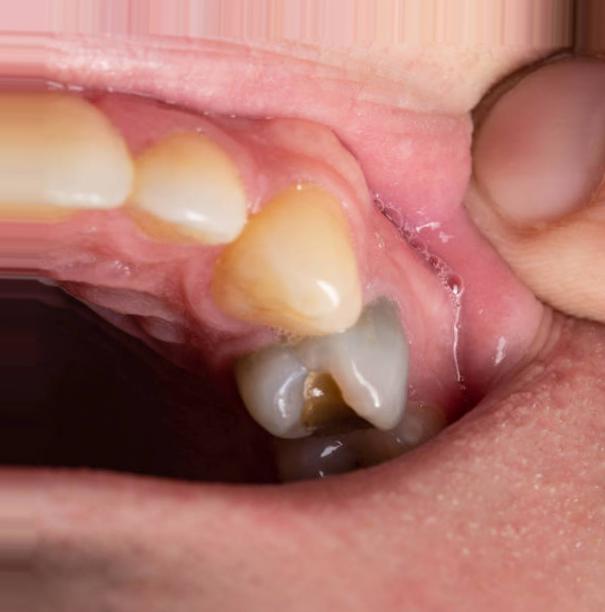
Condition: Caries